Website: slack
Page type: payment
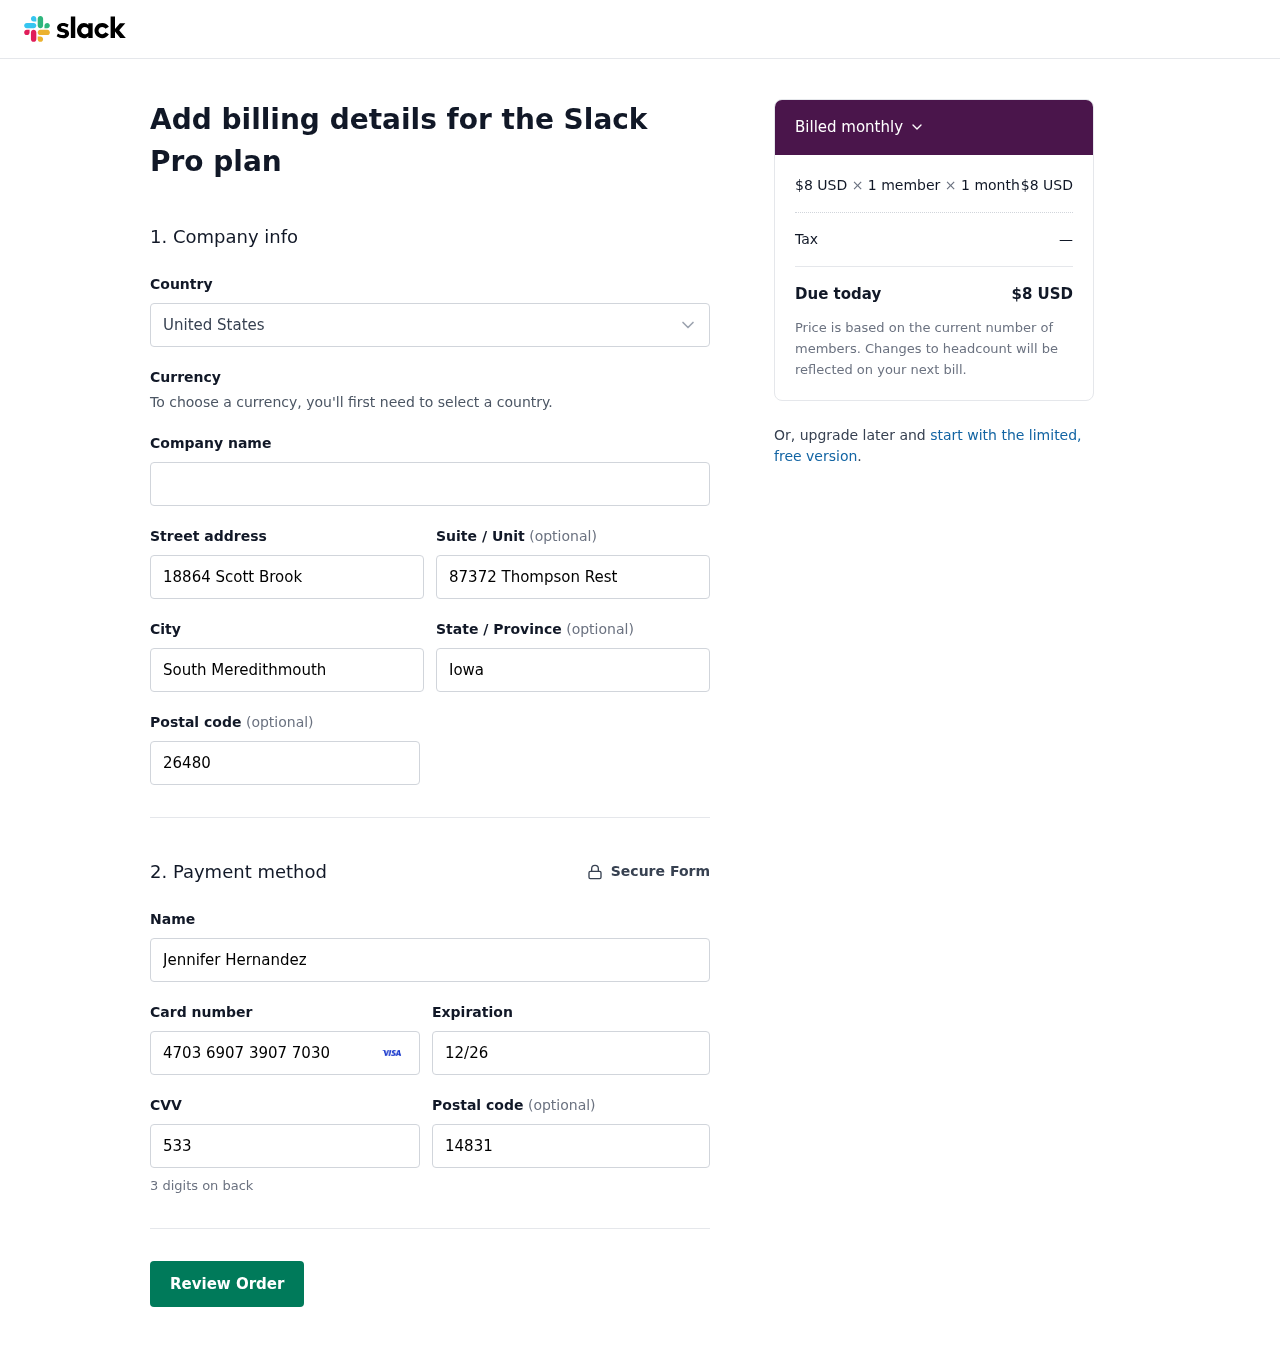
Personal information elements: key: PII_COUNTRY
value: United States
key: PII_STREET
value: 18864 Scott Brook
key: PII_STREET2
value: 87372 Thompson Rest
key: PII_CITY
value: South Meredithmouth
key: PII_STATE
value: Iowa
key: PII_POSTCODE
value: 26480
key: PII_FULLNAME
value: Jennifer Hernandez
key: PII_CARD_NUMBER
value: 4703 6907 3907 7030
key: PII_CARD_EXPIRY
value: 12/26
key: PII_CARD_CVV
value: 533
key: PII_POSTCODE2
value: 14831
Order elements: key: ORDER_PRICE_PER_MEMBER
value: $8 USD
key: ORDER_NUM_MEMBERS
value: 1 member
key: ORDER_NUM_MONTHS
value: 1 month
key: ORDER_SUBTOTAL
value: $8 USD
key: ORDER_TAX
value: —
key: ORDER_TOTAL
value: $8 USD